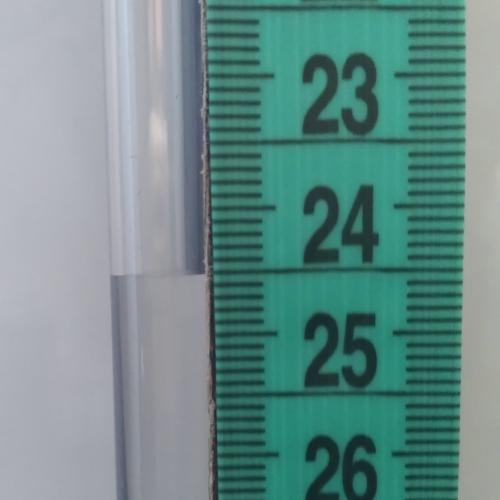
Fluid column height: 24.5 cm